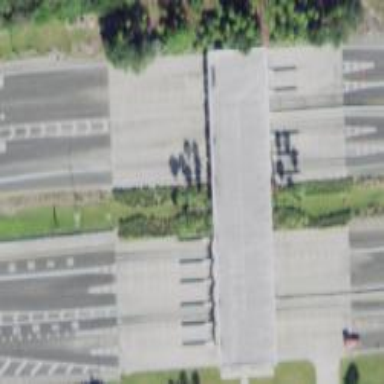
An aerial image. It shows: Toll gantry on the road.